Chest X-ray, AP view. Patient: 48 years old, sex M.
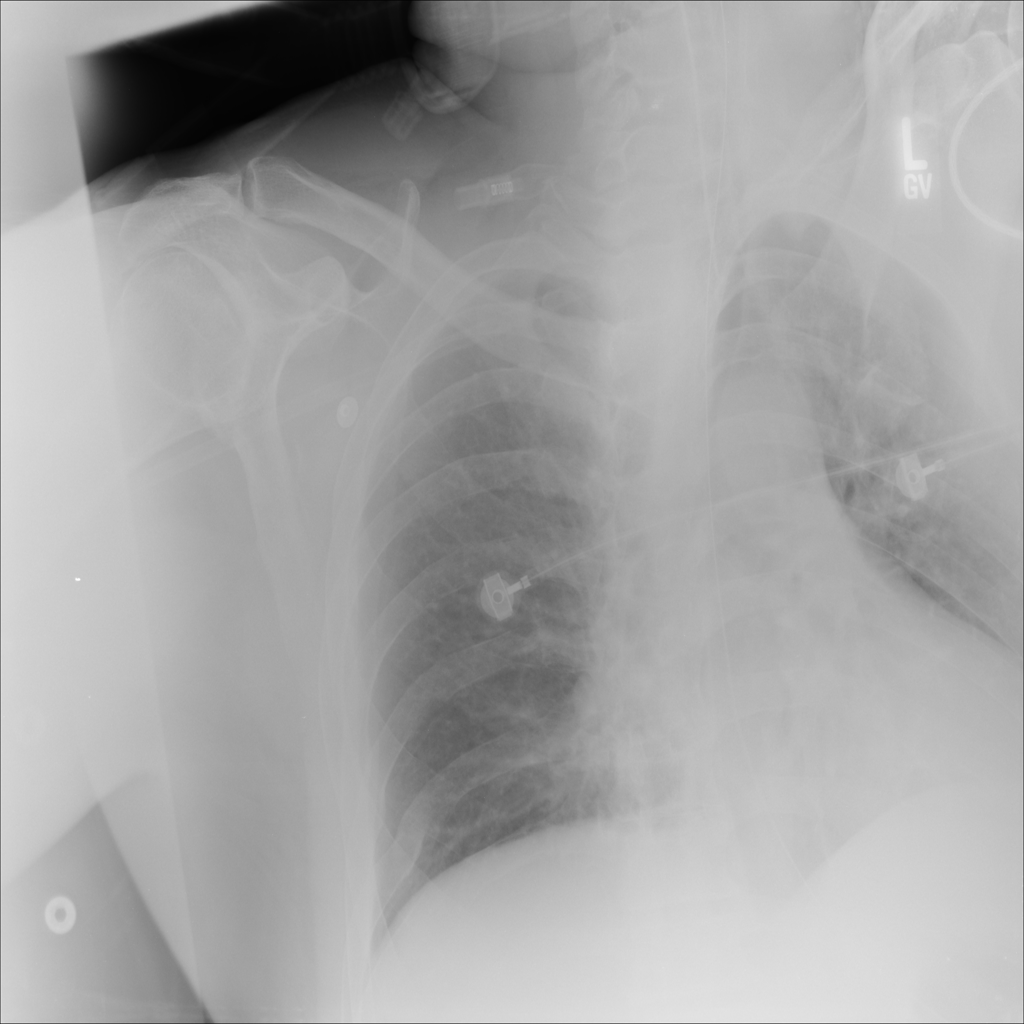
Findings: No Finding